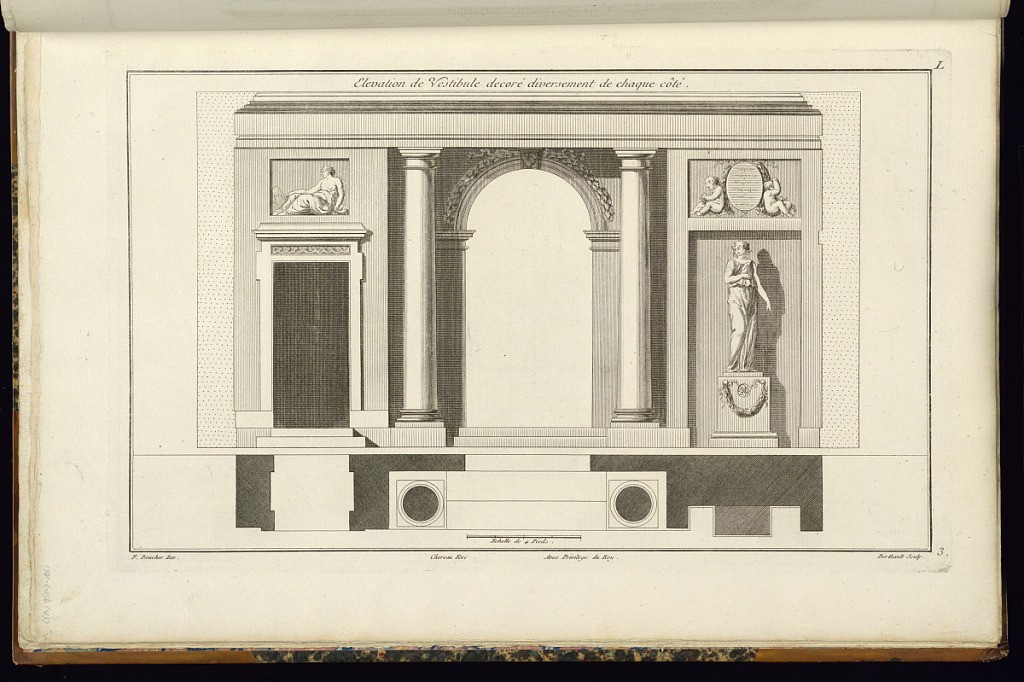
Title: Elevation de Vestibule decoré diversement de chaque côté
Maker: Juste-François Boucher, French, 1736 – 1782
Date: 1774
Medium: Engraving on laid paper
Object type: Print
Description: Elevation of a vestibule with an arched entryway and columns. The left side features a foor with an overdoor relief of a seated, lightly draped female figure. The right side features a niche with a statue of a classical female statue on a squared pedestal with garland and rosette. Above the niche is a medallion with putti on either side. The plate is signed.